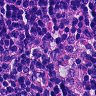
Metastatic tissue present: no